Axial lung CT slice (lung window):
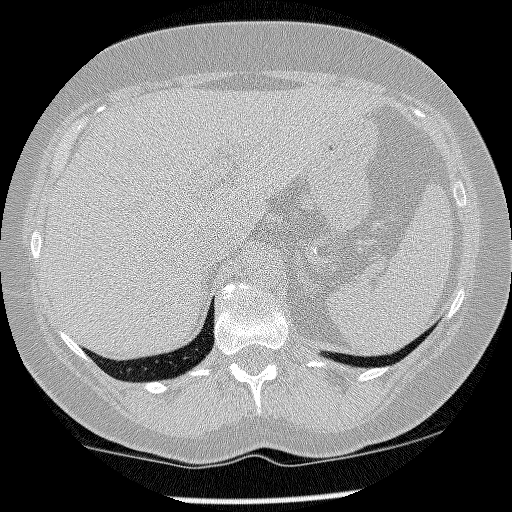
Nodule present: no